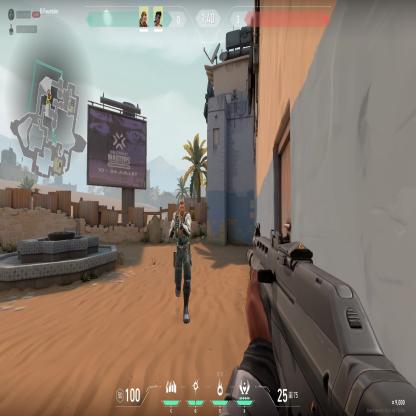
Label: teammate